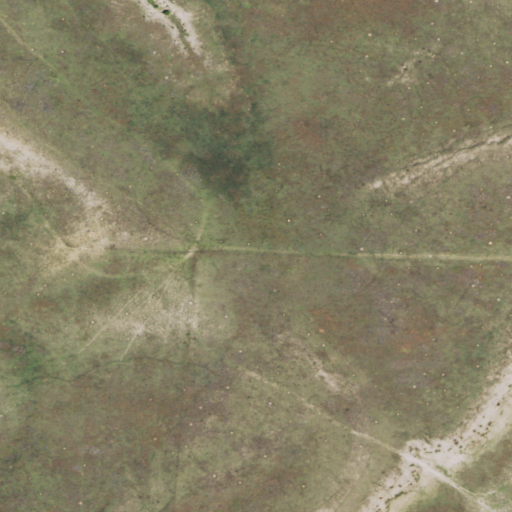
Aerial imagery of ridge(s) in Wyoming named Twentyone Divide containing only grassland